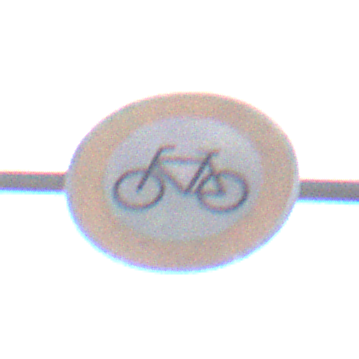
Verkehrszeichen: VerbotRadverkehr
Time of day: SunriseSunset
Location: Outdoor (Urban)
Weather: PartlyCloudy
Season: Autumn
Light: Natural